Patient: sex M, age 69
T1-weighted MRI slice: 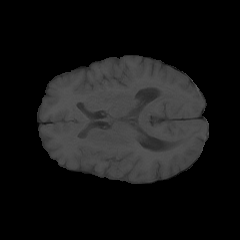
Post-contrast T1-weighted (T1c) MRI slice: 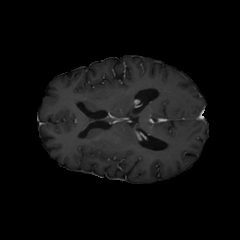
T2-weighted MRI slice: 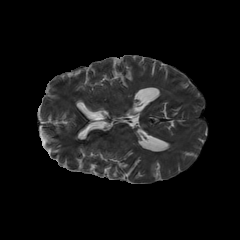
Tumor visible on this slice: no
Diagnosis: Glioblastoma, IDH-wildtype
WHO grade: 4